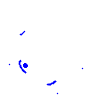
Particle: electron